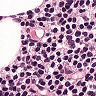
Metastatic tissue present: no